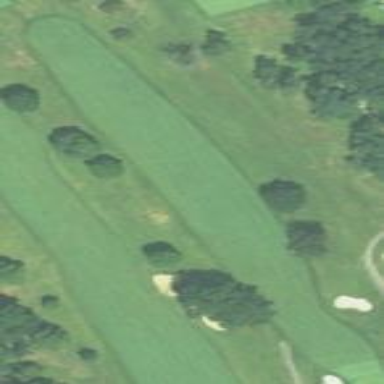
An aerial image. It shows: Golf fairway surrounded by grass.